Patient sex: F
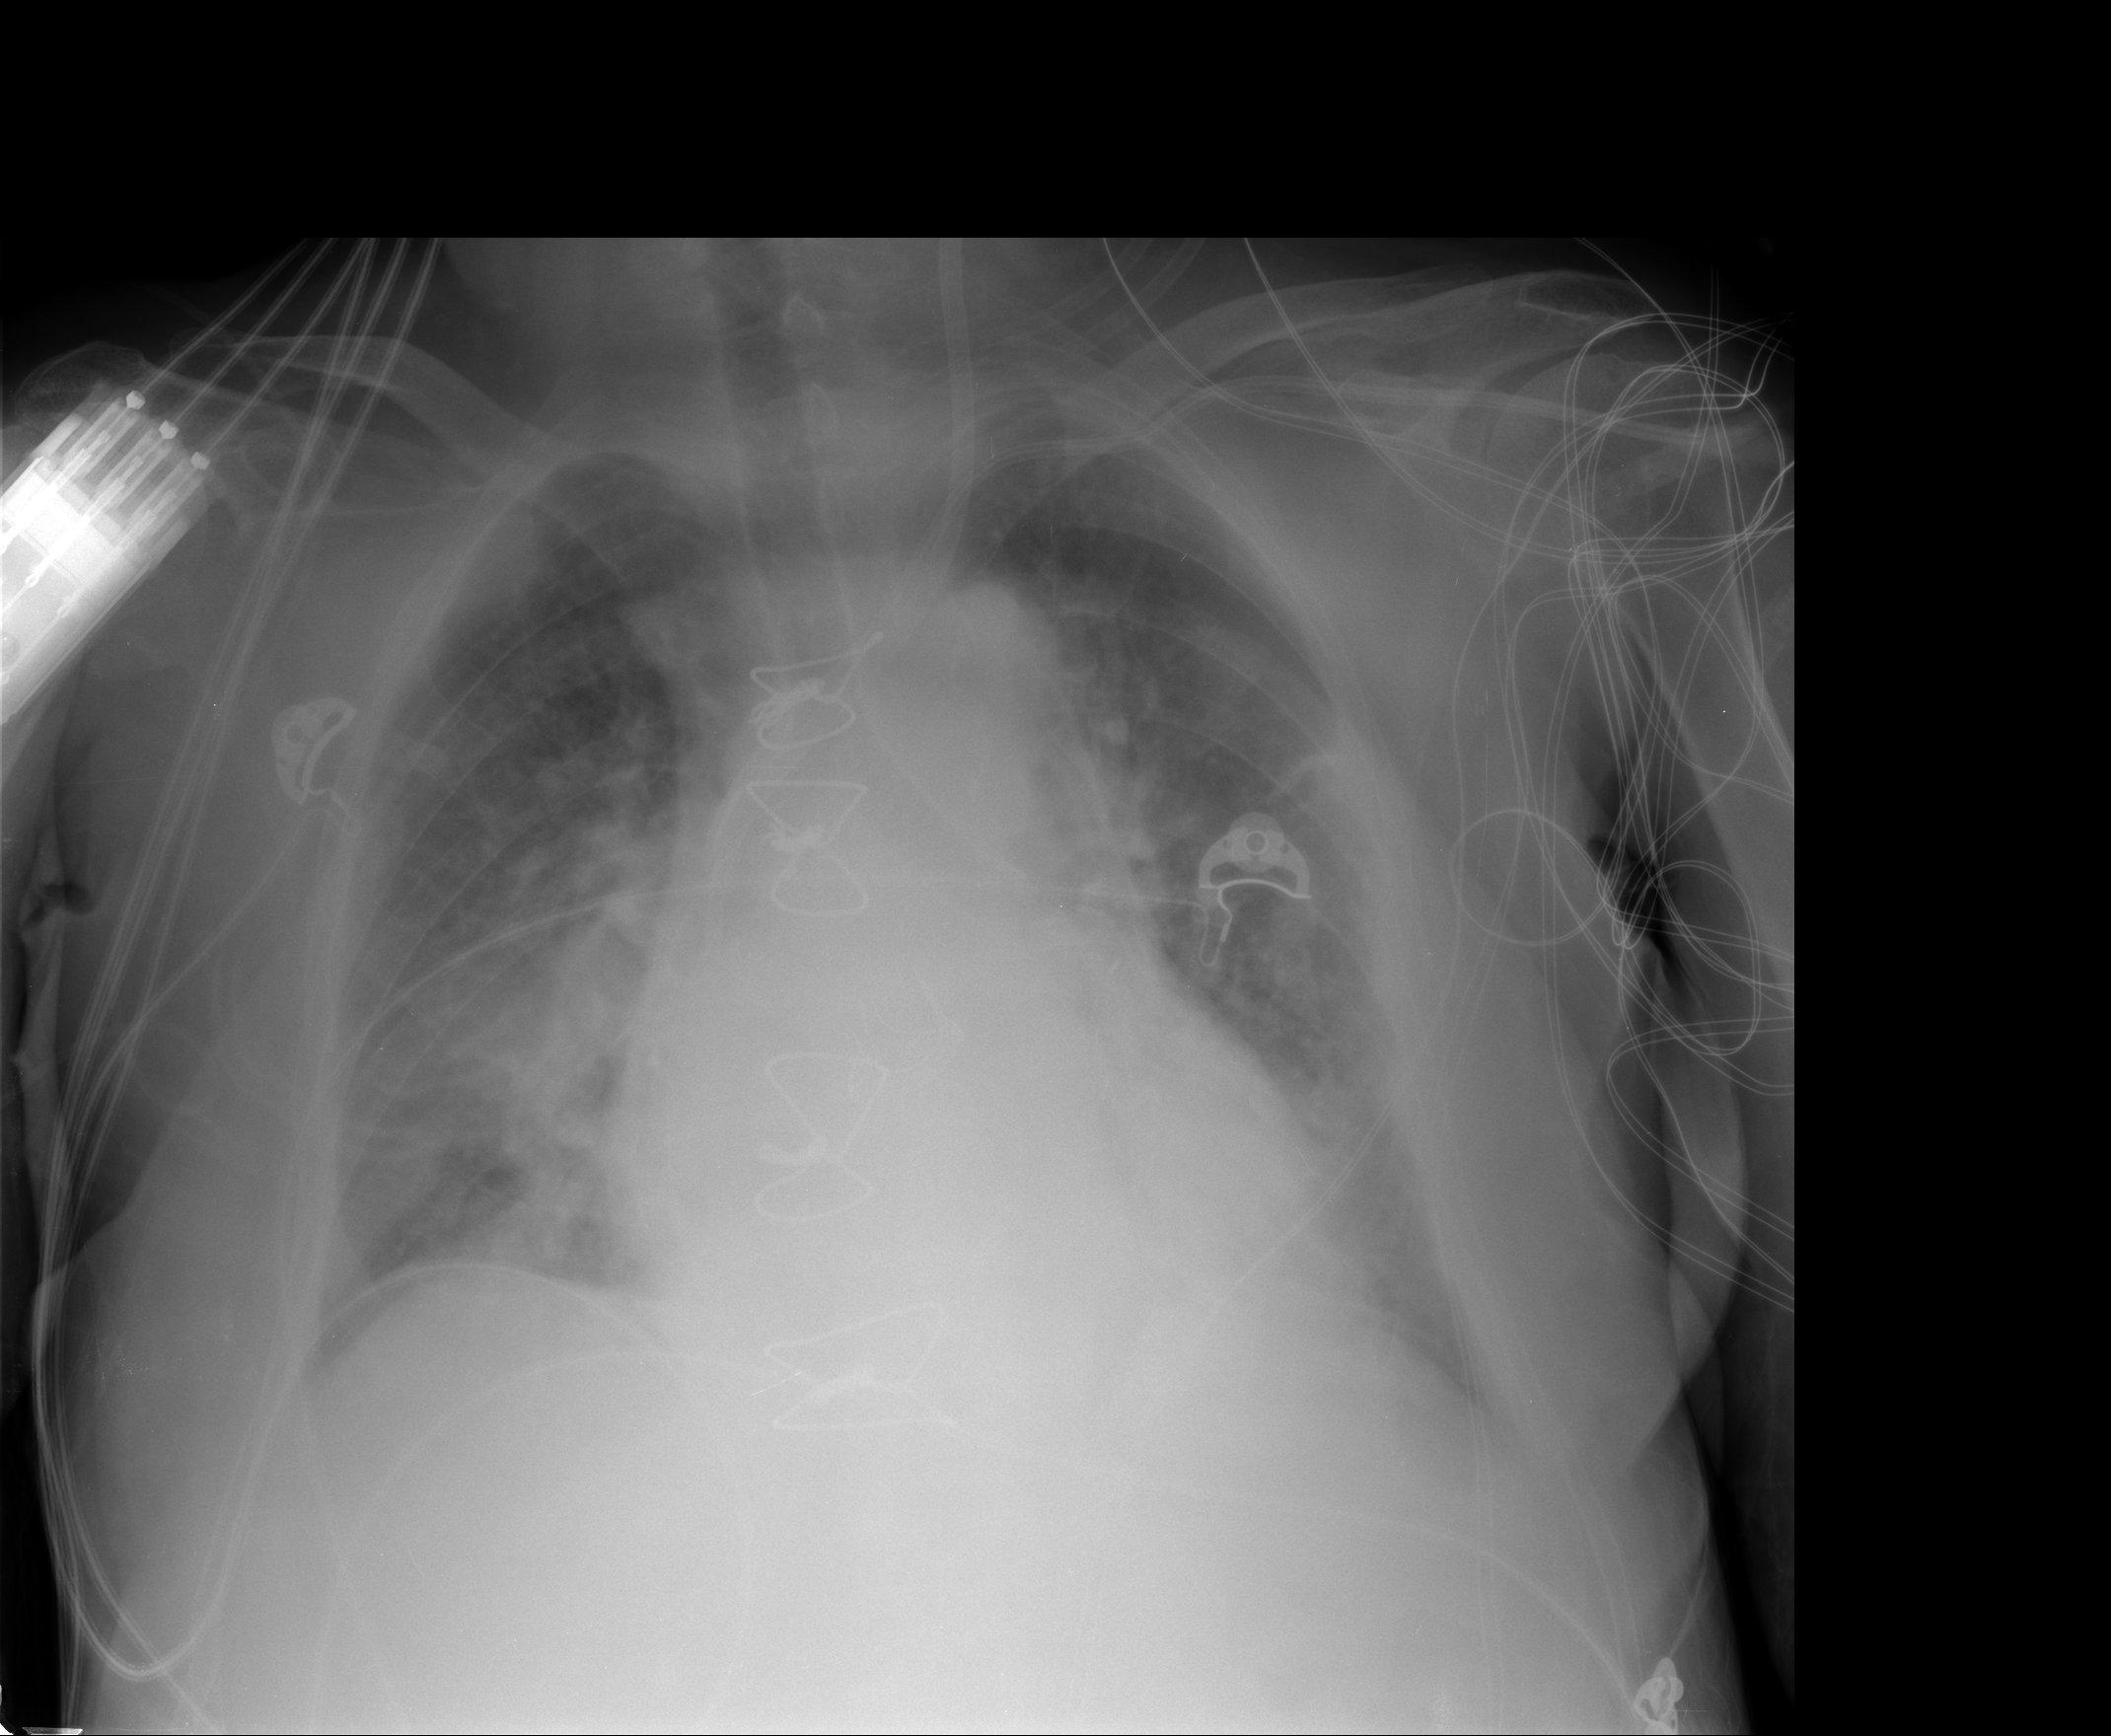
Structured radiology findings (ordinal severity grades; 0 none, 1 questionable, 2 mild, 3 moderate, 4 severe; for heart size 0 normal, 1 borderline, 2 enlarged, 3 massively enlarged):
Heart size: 2
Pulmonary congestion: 3
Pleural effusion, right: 1
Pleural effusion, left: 1
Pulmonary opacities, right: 2
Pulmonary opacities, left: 2
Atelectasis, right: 2
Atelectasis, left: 2